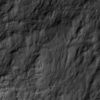
Label: not_dusty